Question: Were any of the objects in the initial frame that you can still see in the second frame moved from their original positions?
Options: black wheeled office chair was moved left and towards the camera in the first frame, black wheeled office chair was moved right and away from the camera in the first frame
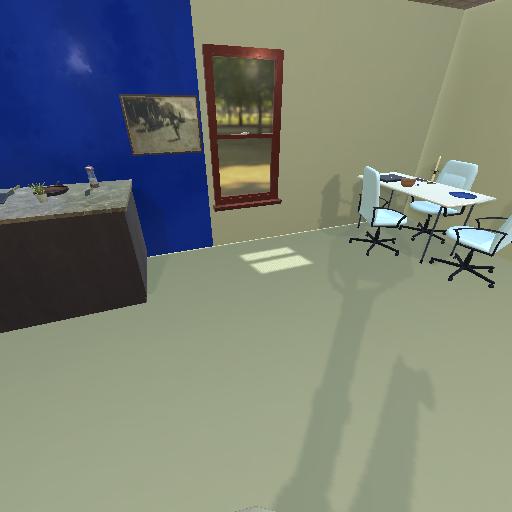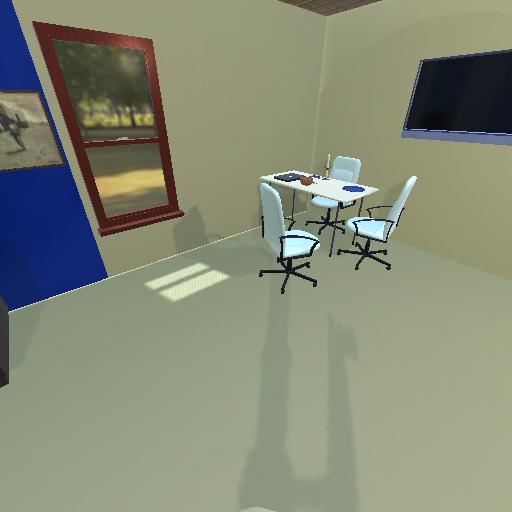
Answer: black wheeled office chair was moved left and towards the camera in the first frame